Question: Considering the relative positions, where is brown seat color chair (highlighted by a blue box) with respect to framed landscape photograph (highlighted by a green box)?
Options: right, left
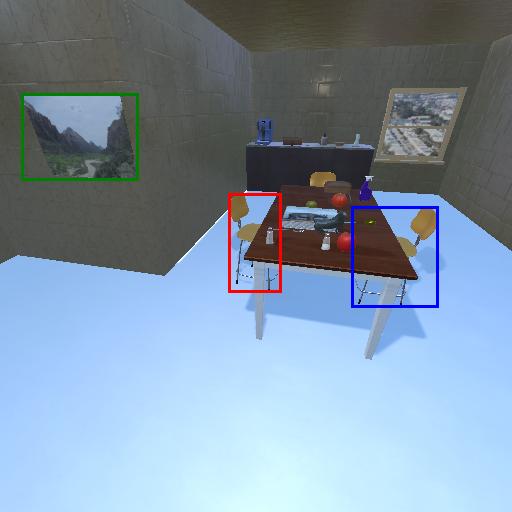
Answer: right